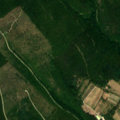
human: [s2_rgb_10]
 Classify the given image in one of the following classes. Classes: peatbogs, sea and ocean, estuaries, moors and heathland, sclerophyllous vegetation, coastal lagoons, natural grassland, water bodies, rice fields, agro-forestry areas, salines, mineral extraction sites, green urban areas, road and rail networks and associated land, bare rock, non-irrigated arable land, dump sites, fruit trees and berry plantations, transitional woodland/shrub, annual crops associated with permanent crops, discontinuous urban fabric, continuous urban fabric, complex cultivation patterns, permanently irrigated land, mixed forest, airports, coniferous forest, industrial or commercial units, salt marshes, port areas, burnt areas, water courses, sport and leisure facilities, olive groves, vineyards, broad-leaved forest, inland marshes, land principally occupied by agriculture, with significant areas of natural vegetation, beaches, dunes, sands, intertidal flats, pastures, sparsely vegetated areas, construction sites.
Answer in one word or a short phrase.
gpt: vineyards, broad-leaved forest